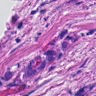
Metastatic tissue present: yes